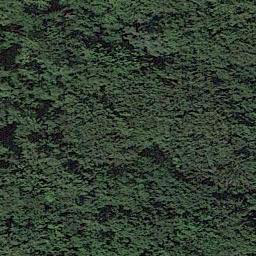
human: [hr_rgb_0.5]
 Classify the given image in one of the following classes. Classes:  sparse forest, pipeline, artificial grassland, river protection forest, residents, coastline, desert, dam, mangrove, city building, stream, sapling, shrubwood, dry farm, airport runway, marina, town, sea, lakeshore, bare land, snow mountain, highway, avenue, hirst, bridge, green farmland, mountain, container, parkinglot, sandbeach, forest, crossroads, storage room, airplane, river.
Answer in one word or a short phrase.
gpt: forest